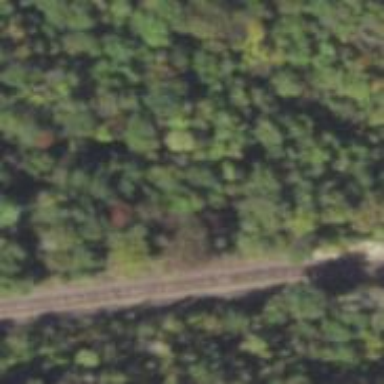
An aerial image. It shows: Abandoned railway.